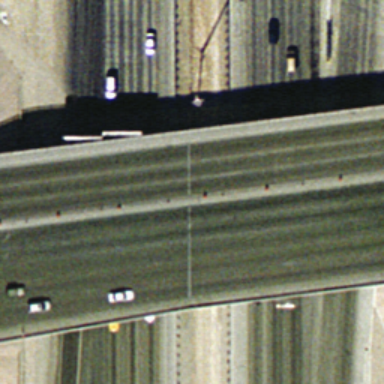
An overpass with a road go across another roads diagonally .